RGB frame:
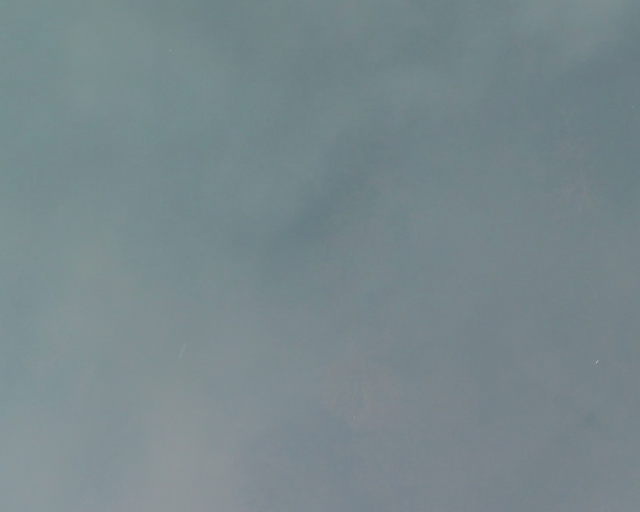
Thermal frame:
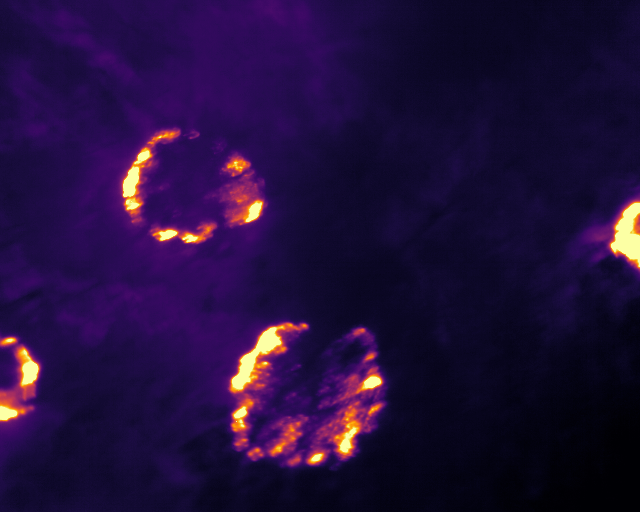
Captured: 2026-02-26 02:31:02
Pixels at or above 80 °C: 3411 (fraction of frame: 0.01041)